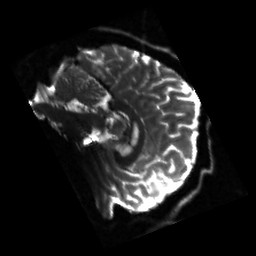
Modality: sbref
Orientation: sagittal
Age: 40
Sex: male
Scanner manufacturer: siemens
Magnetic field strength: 3 T
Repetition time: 3.23 s
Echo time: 0.0892 s